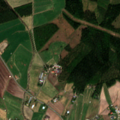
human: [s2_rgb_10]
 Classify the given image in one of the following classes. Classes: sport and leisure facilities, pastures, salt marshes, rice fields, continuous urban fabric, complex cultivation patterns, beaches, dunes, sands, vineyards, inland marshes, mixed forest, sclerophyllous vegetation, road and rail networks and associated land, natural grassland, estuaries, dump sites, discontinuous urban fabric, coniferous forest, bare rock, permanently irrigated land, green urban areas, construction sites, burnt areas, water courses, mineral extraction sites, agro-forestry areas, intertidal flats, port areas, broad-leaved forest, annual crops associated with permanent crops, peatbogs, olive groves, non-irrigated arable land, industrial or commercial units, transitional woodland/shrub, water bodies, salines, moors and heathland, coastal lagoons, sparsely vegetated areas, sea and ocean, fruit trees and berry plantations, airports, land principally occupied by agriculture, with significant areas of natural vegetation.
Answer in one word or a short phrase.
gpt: non-irrigated arable land, land principally occupied by agriculture, with significant areas of natural vegetation, coniferous forest, mixed forest, transitional woodland/shrub